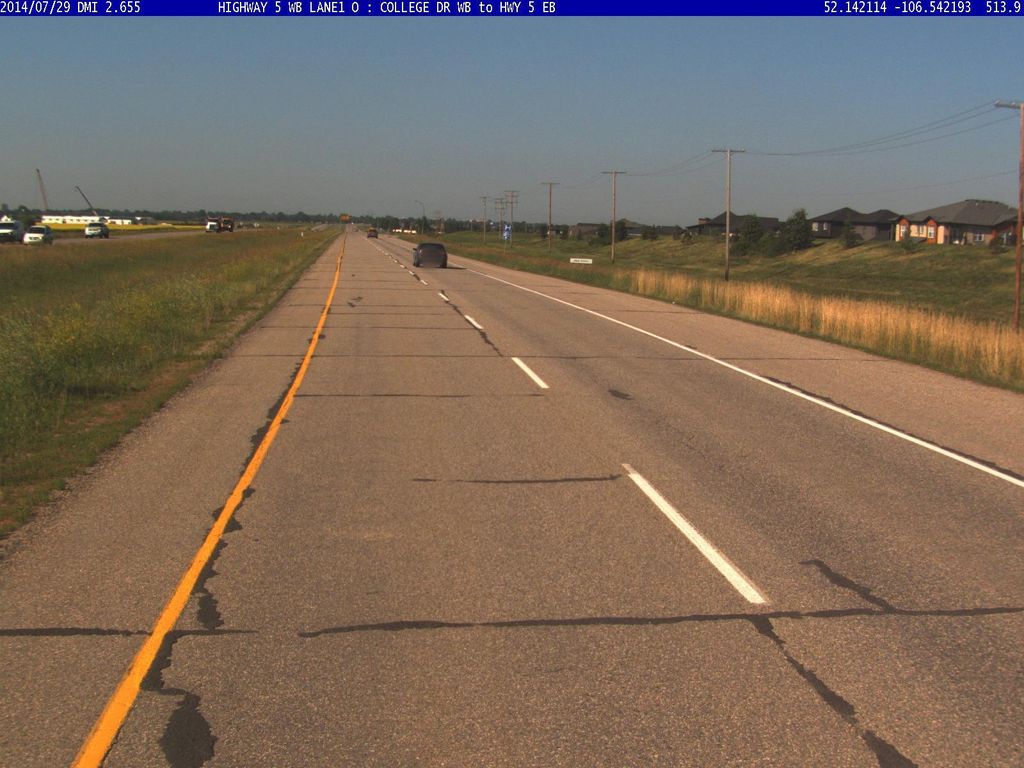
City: saskatoon